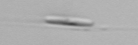
Label: pennate